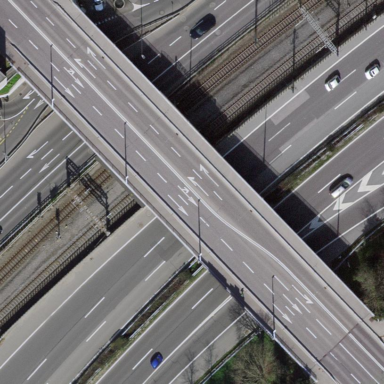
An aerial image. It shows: Bridge with beam structure.